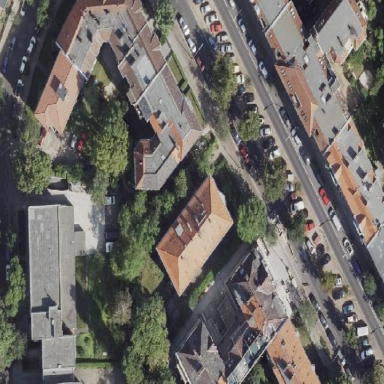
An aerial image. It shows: Street side parking area.